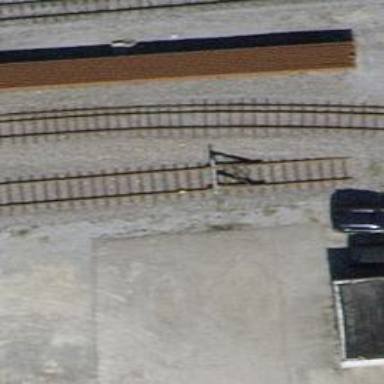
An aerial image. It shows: Railway buffer stop.